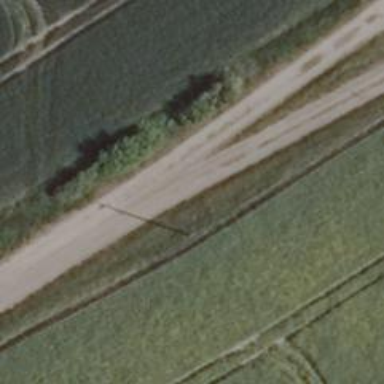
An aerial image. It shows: Minor power line.